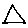
Label: triangle